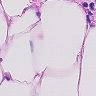
Metastatic tissue present: no